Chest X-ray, PA view. Patient: 49 years old, sex M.
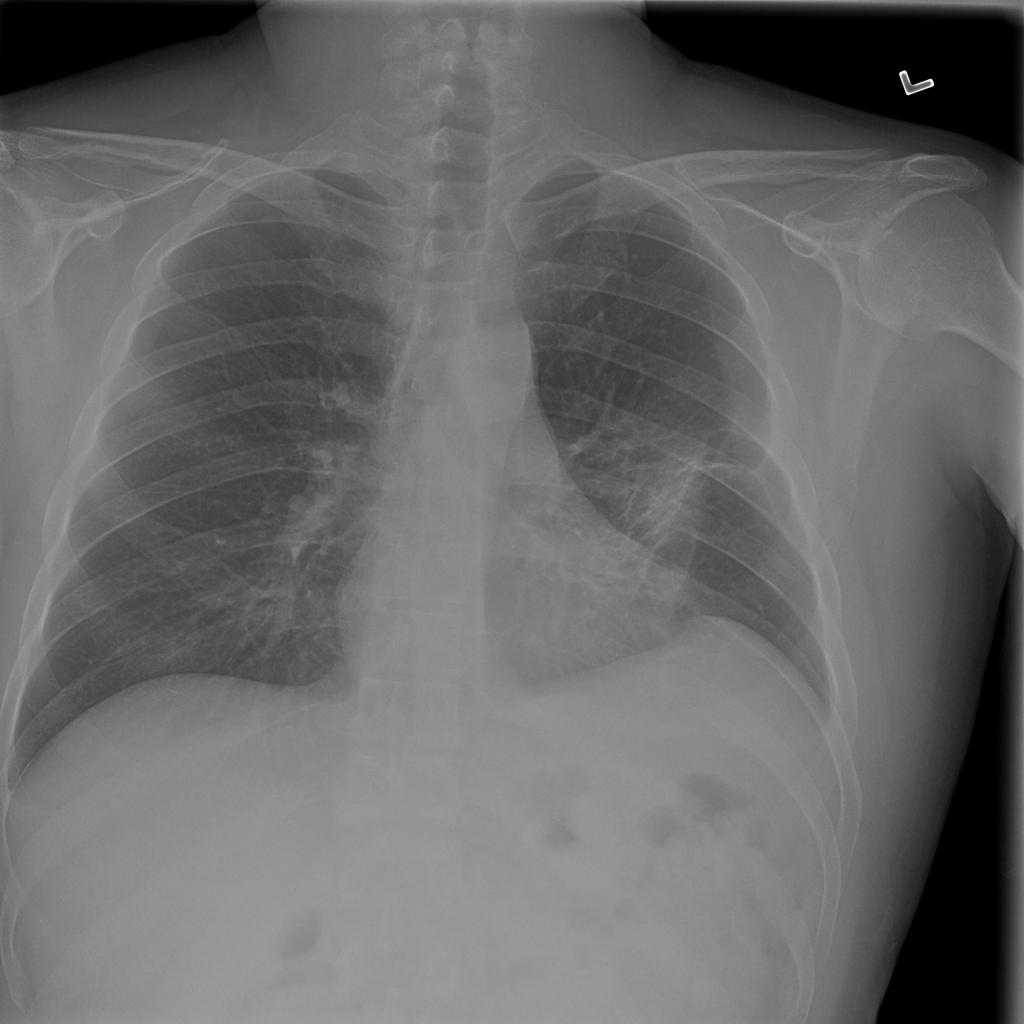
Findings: Consolidation, Effusion